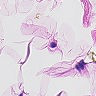
Metastatic tissue present: no